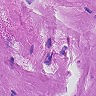
Metastatic tissue present: no